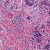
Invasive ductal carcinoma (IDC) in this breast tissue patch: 1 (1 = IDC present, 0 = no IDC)